Question: I'm using a combobox with the vcl styles enabled, but when i run the application the highlight color used by the combobox is the windows highlight color and not of the vcl styles.
How i can fix this, i mean use the vcl style highlight color in the combobox?

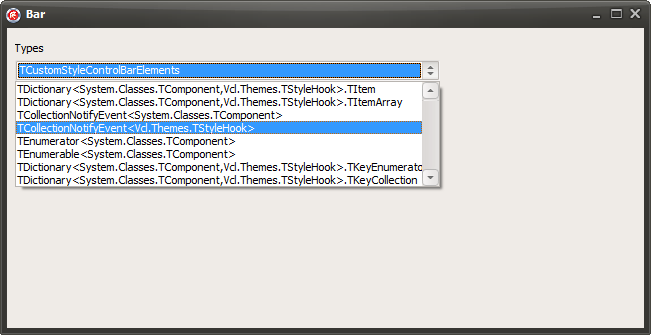
Answer: As far i know, the only workaround for this issue, is ownerdraw the combobox
Try these steps
1. Set the Style property of the combobox to csOwnerDrawFixed
2. In the OnDrawItem event use the vcl styes methods to draw the combobox items.
Check this sample code
'''
uses
Vcl.Styles,
Vcl.Themes,
procedure TForm115.ComboBox1DrawItem(Control: TWinControl; Index: Integer;
const
ColorStates: array[Boolean] of TStyleColor = (scComboBoxDisabled, scComboBox);
FontColorStates: array[Boolean] of TStyleFont = (sfComboBoxItemDisabled, sfComboBoxItemNormal);
var
LStyles : TCustomStyleServices;
begin
LStyles :=StyleServices;
with Control as TComboBox do
begin
Canvas.Brush.Color := LStyles.GetStyleColor(ColorStates[Control.Enabled]);
Canvas.Font.Color := LStyles.GetStyleFontColor(FontColorStates[Control.Enabled]);
if odSelected in State then
Canvas.Brush.Color := LStyles.GetSystemColor(clHighlight);
Canvas.FillRect(Rect) ;
Canvas.TextOut(Rect.Left+2, Rect.Top, Items[Index]);
end;
end;
'''
For more info you can check this article <URL> which incudes a set of owner draws routines for components like TListBox, TComboBox and TListView.